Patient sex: M
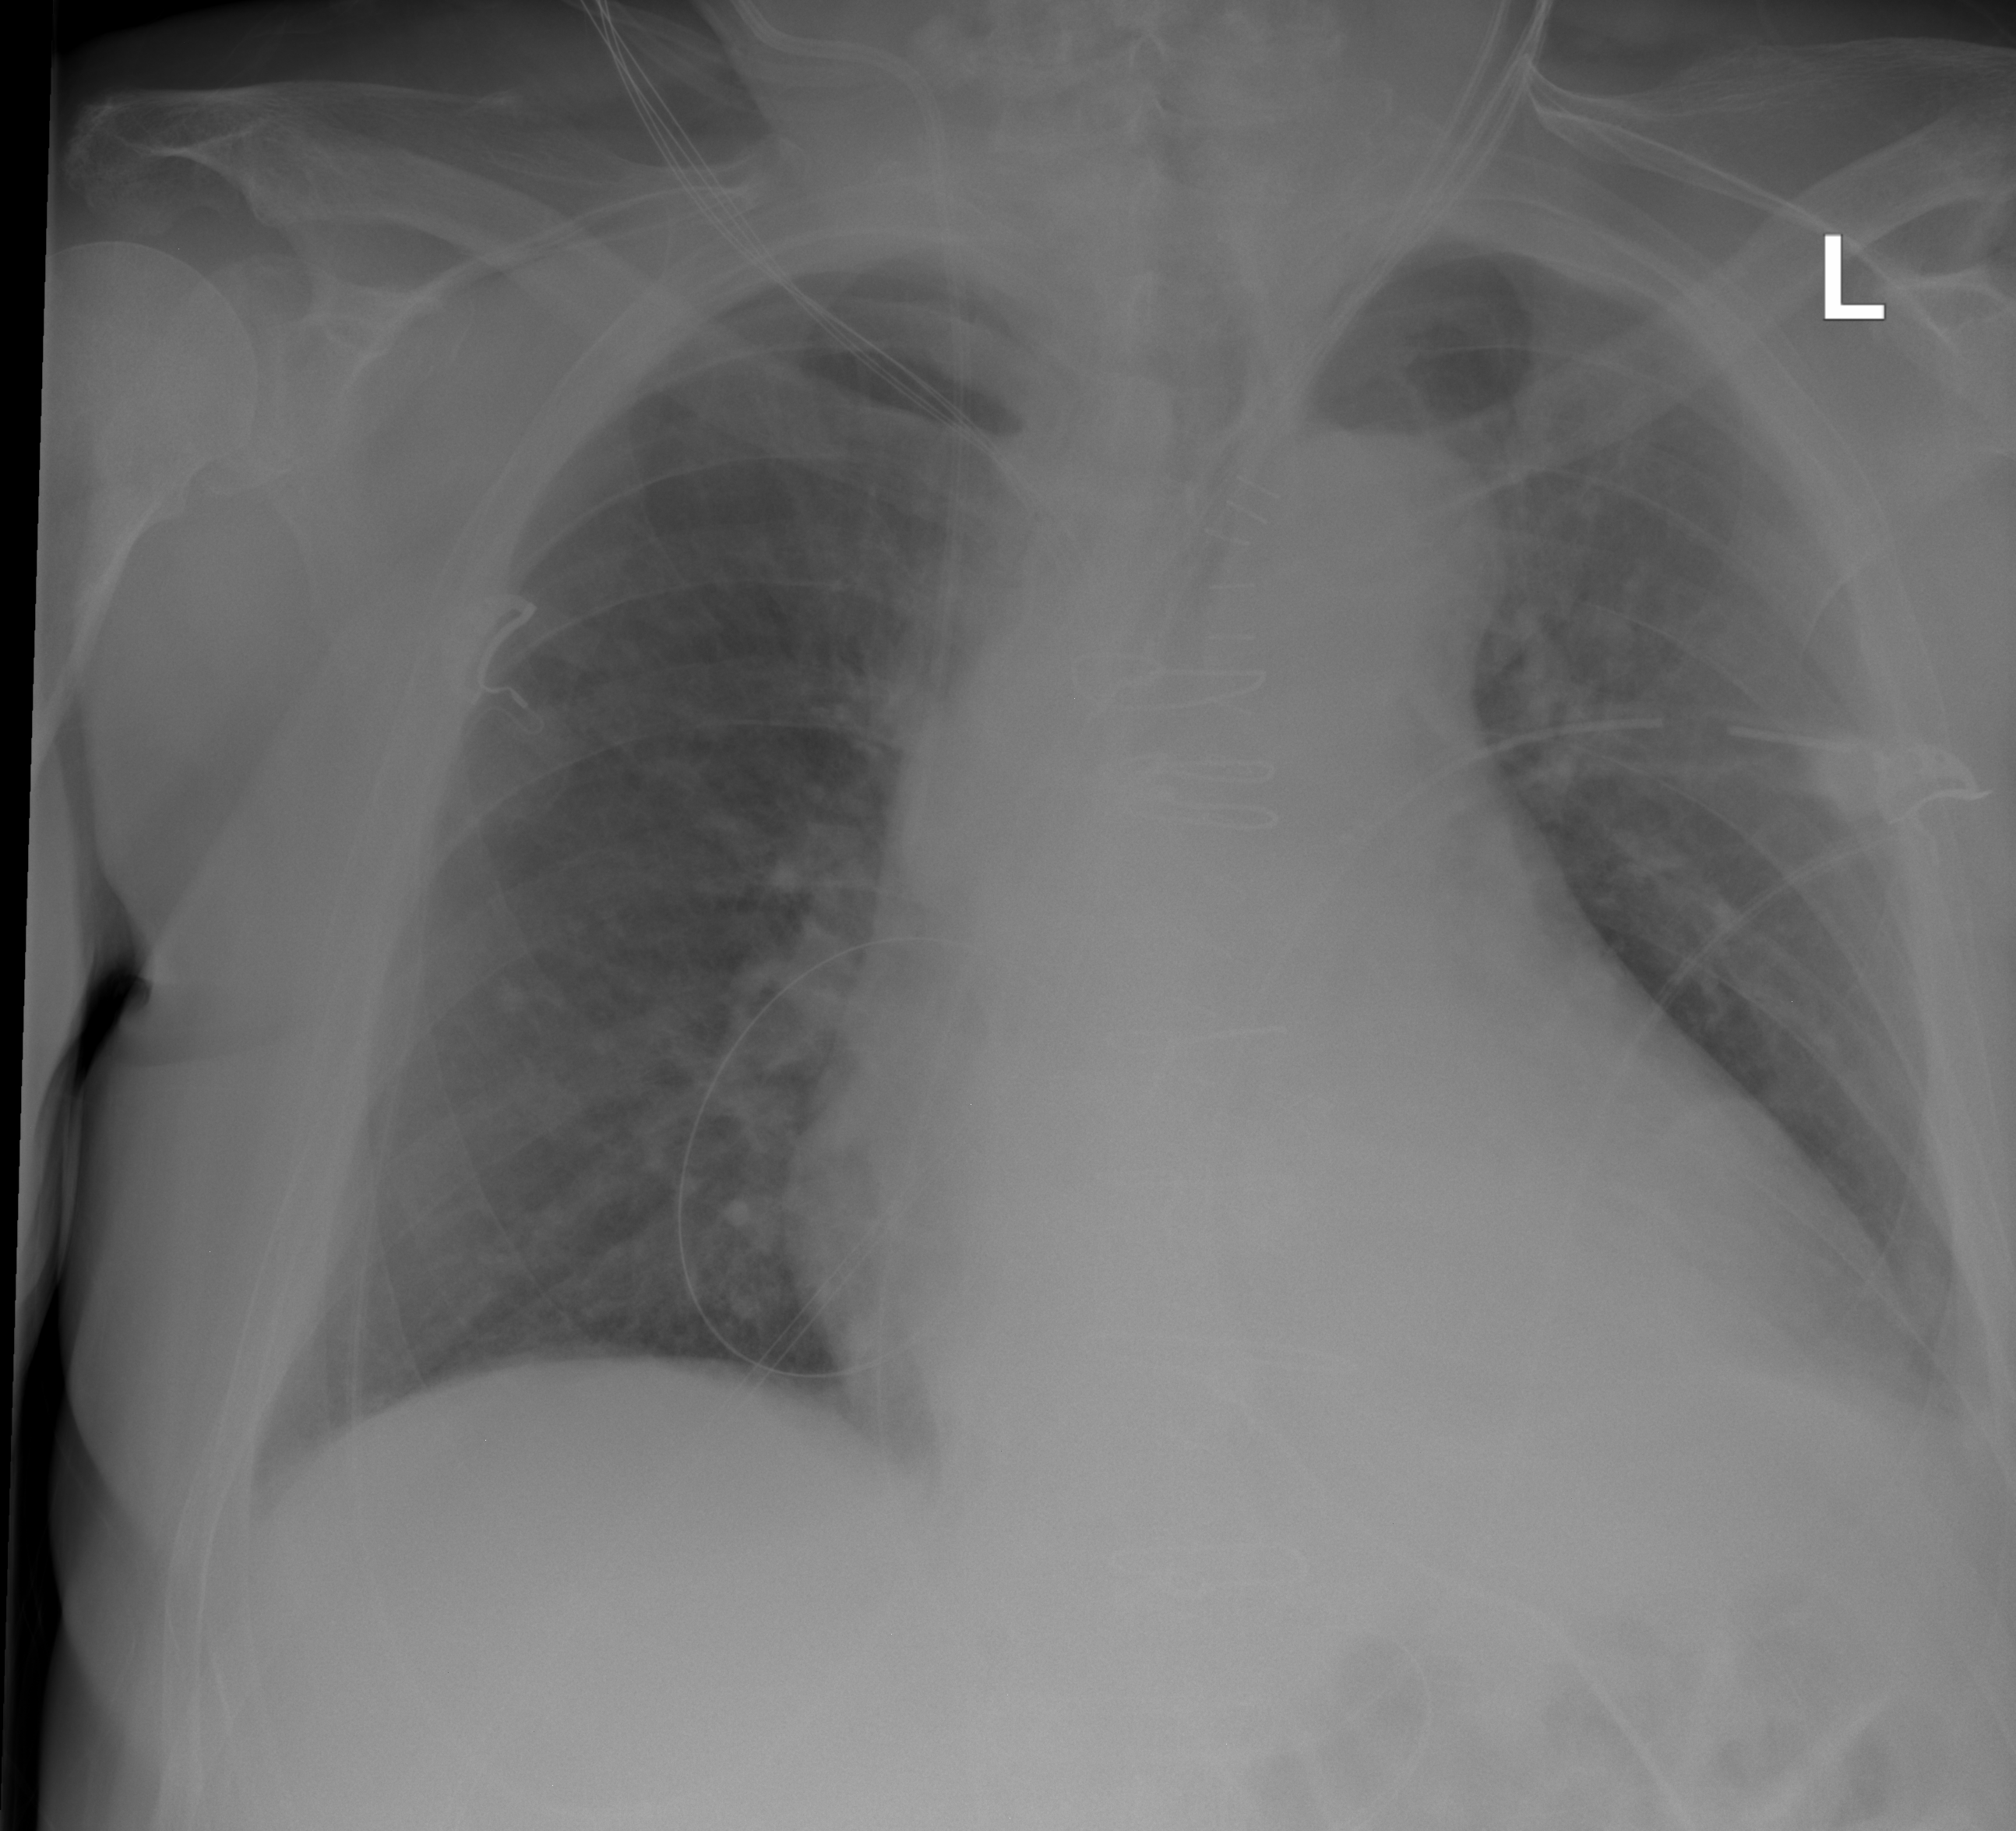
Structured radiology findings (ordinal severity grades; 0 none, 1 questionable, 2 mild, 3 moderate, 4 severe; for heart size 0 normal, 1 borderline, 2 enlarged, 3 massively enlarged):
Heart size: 2
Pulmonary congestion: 3
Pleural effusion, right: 0
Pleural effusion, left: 2
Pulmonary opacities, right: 2
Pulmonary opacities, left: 2
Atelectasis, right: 0
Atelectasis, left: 0